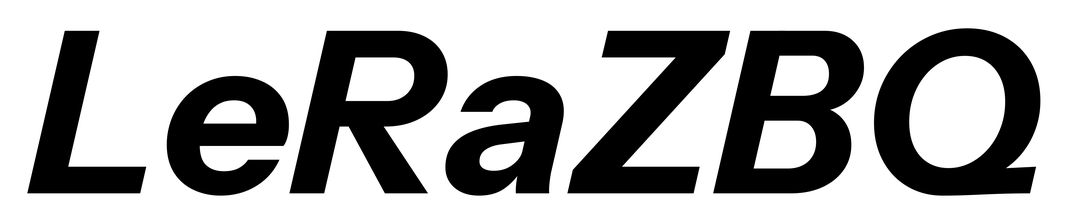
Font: InstrumentSans-Italic_Bold_Italic